Question: Is there any way to do UITableView background like on this image programmatically? I mean to do top and left borders dark and right and bottom white. If it's impossible how can I implement it with one image (my UITableViewCell's could have different height)? Thanks!

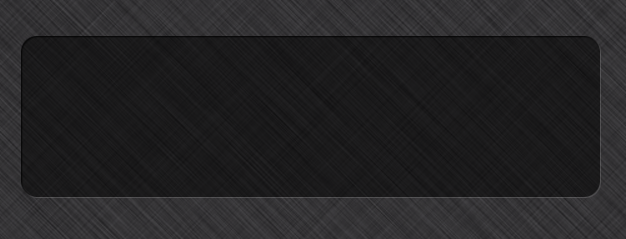
Answer: You could use this great tutorial <URL>
Basically change background image inside this method:
'''
- (UITableViewCell *)tableView:(UITableView *)aTableView cellForRowAtIndexPath:(NSIndexPath *)indexPath
/// some code....
UIImage *rowBackground;
UIImage *selectionBackground;
NSInteger sectionRows = [aTableView numberOfRowsInSection:[indexPath section]];
NSInteger row = [indexPath row];
if (row == 0 && row == sectionRows - 1)
{
rowBackground = [UIImage imageNamed:@"topAndBottomRow.png"];
selectionBackground = [UIImage imageNamed:@"topAndBottomRowSelected.png"];
}
else if (row == 0)
{
rowBackground = [UIImage imageNamed:@"topRow.png"];
selectionBackground = [UIImage imageNamed:@"topRowSelected.png"];
}
else if (row == sectionRows - 1)
{
rowBackground = [UIImage imageNamed:@"bottomRow.png"];
selectionBackground = [UIImage imageNamed:@"bottomRowSelected.png"];
}
else
{
rowBackground = [UIImage imageNamed:@"middleRow.png"];
selectionBackground = [UIImage imageNamed:@"middleRowSelected.png"];
}
((UIImageView *)cell.backgroundView).image = rowBackground;
((UIImageView *)cell.selectedBackgroundView).image = selectionBackground;
// more code...
'''
You shoud use only middle row, because this code has 3 images, one for first row, one for last row and one for middle row. Hope it helps.